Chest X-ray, PA view. Patient: 51 years old, sex F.
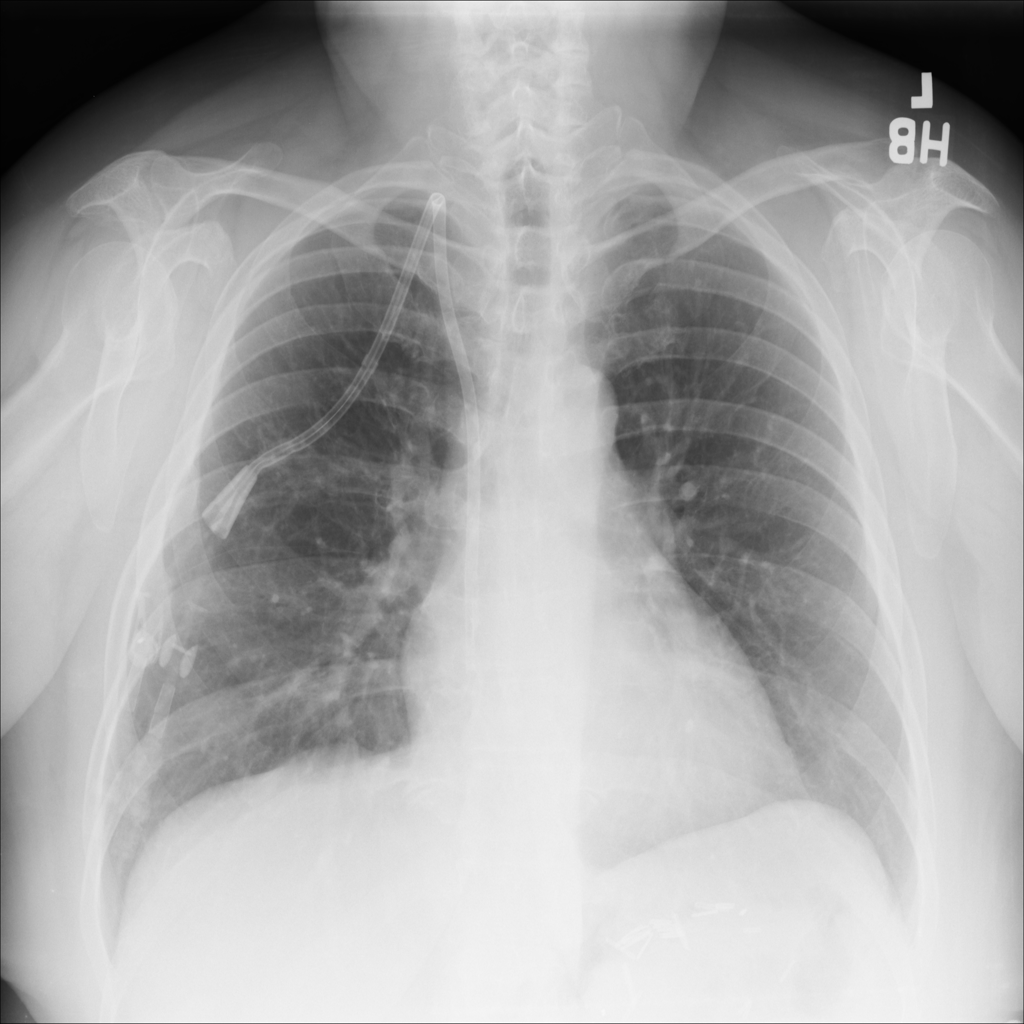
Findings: No Finding